Field crop: maize
Growth stage: 2
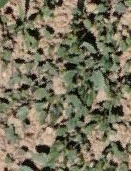
Species: convolvulus